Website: home-depot
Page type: review-order
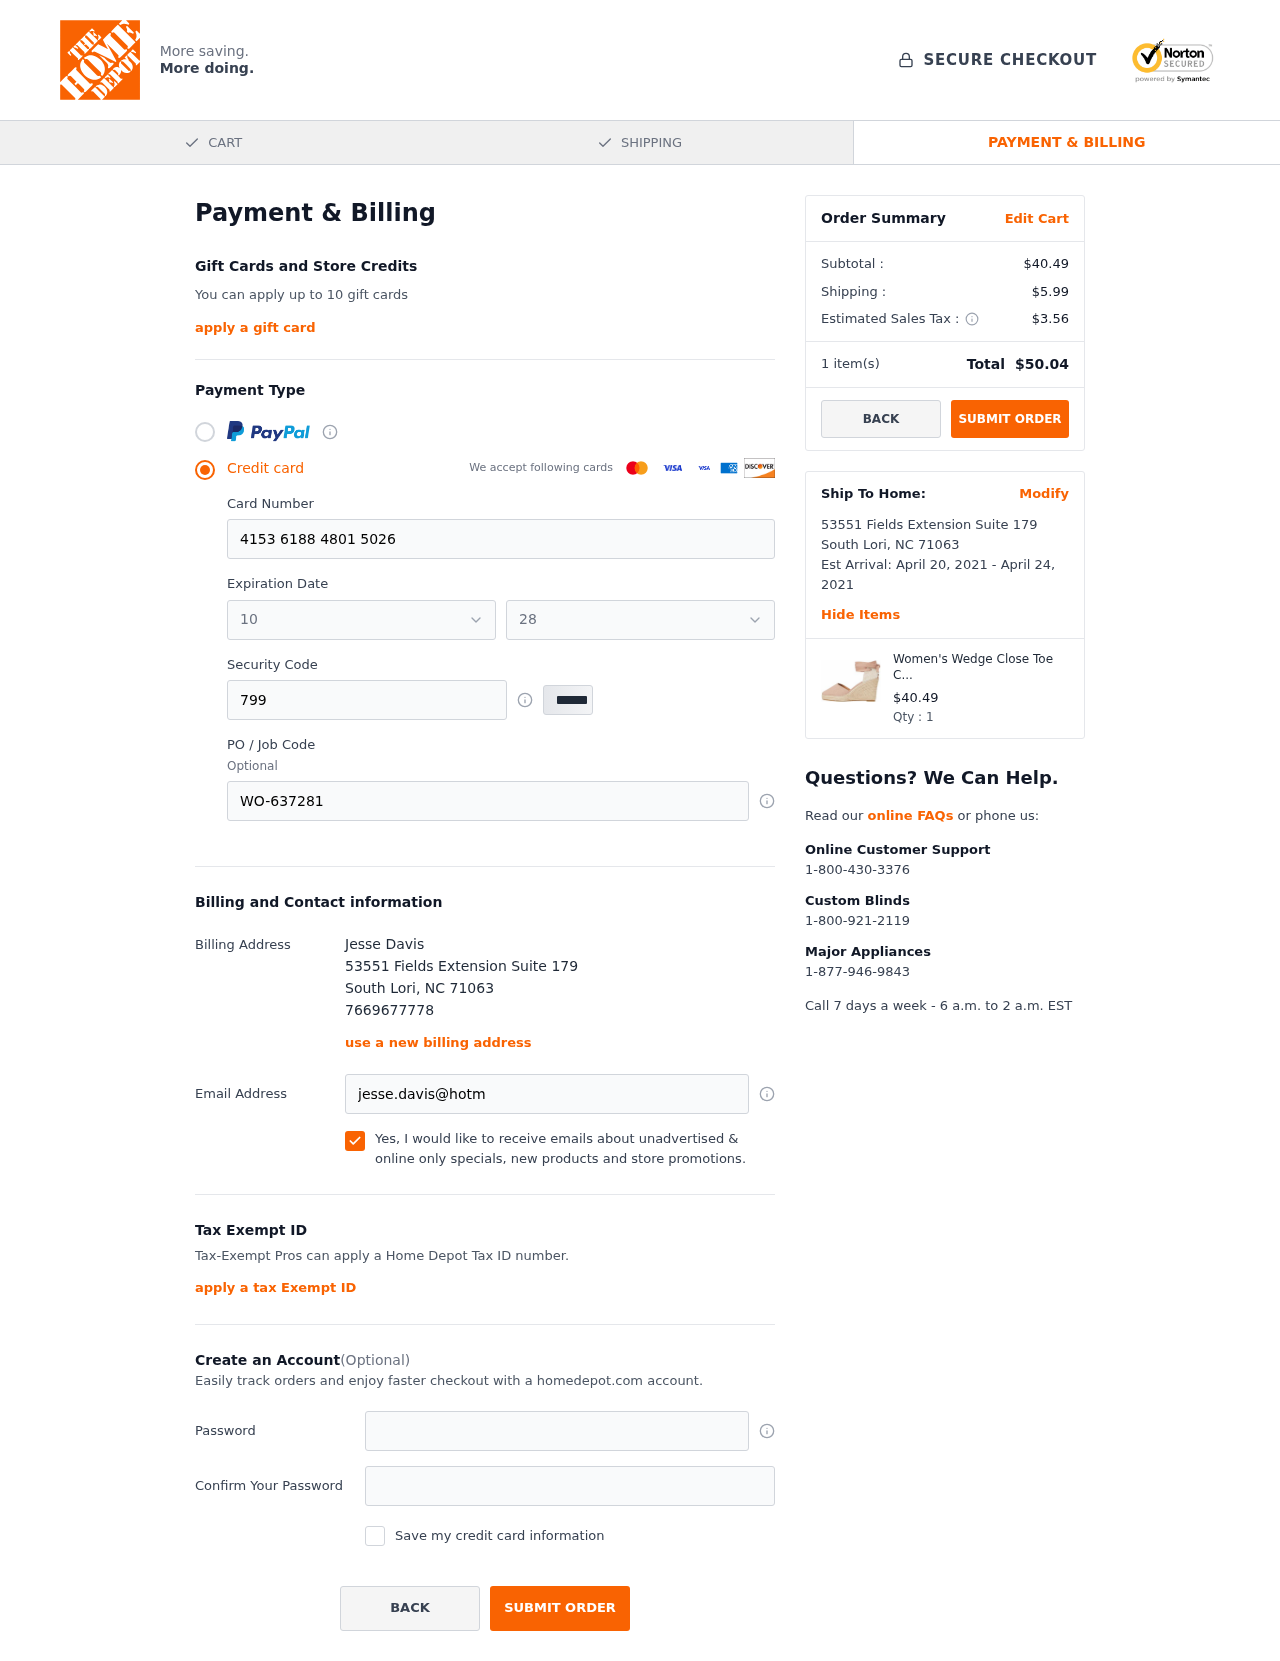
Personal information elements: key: PII_CARD_EXPIRY_MONTH
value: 10
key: PII_CARD_EXPIRY_YEAR
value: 28
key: PII_CITY
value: South Lori
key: PII_FULLNAME
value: Jesse Davis
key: PII_PHONE
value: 7669677778
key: PII_POSTCODE
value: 71063
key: PII_STATE_ABBR
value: NC
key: PII_STREET
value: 53551 Fields Extension Suite 179
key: PII_CARD_NUMBER
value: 4153 6188 4801 5026
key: PII_CARD_CVV
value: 799
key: PII_JOB_CODE
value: WO-637281
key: PII_EMAIL
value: jesse.davis@hotmail.com
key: PII_STREET2
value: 53551 Fields Extension Suite 179
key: PII_POSTCODE2
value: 71063
Product elements: key: PRODUCT1_NAME
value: Women's Wedge Close Toe Canvas Espadrille Sandal, Pink, 8 US
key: PRODUCT1_PRICE
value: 40.49
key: PRODUCT1_QUANTITY
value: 1
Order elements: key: ORDER_SUBTOTAL
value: $40.49
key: ORDER_SHIPPING_COST
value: $5.99
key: ORDER_TAX
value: $3.56
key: ORDER_NUM_ITEMS
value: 1
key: ORDER_TOTAL
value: $50.04
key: ORDER_SHIPPING_DATE
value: April 20, 2021
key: ORDER_DELIVERY_DATE
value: April 24, 2021